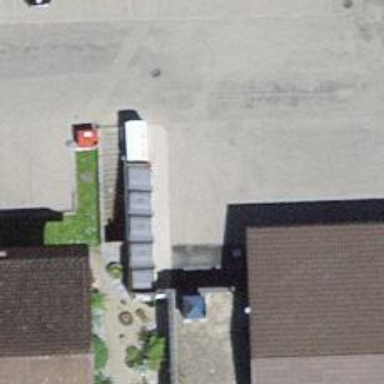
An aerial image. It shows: Recycling container for recycling.